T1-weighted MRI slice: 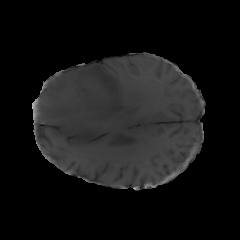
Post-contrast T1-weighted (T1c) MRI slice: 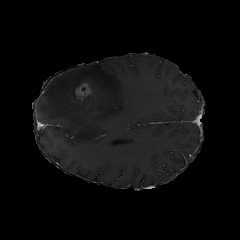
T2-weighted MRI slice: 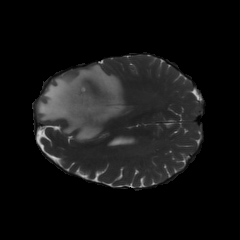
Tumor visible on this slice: yes